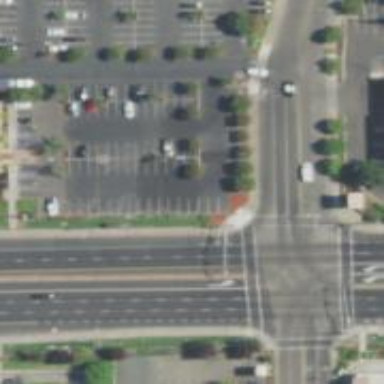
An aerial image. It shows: Parking area with asphalt surface.